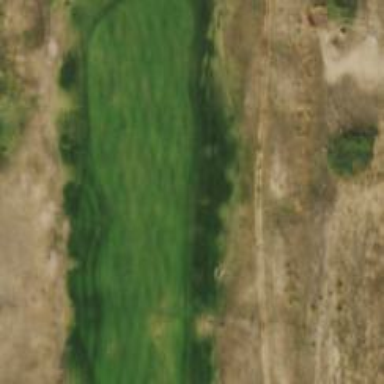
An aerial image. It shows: View of golf hole.